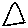
Label: triangle